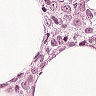
Metastatic tissue present: yes